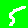
Digit: 5